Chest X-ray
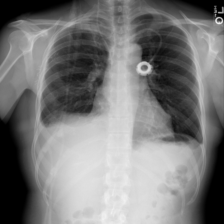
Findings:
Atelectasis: negative
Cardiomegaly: negative
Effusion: positive
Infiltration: negative
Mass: negative
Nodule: negative
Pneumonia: negative
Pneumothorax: negative
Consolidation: negative
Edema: negative
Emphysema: negative
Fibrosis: negative
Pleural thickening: negative
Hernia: negative